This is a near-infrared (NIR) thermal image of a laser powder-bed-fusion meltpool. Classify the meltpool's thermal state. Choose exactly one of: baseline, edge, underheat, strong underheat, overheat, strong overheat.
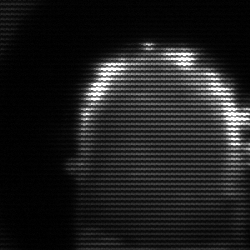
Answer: baseline